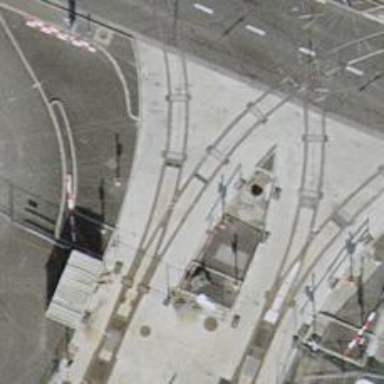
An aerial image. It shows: Tram crossing on the railway.